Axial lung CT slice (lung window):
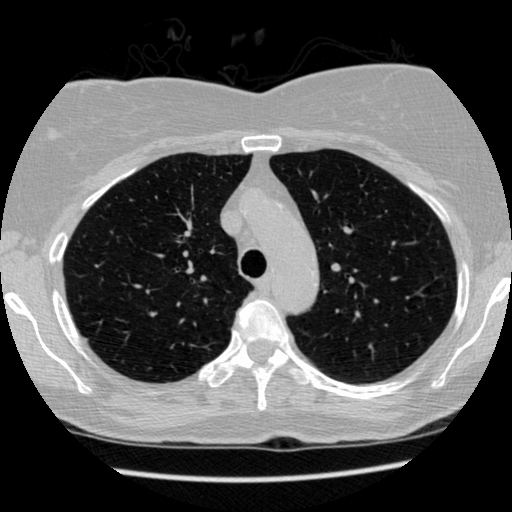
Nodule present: no